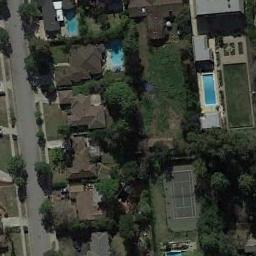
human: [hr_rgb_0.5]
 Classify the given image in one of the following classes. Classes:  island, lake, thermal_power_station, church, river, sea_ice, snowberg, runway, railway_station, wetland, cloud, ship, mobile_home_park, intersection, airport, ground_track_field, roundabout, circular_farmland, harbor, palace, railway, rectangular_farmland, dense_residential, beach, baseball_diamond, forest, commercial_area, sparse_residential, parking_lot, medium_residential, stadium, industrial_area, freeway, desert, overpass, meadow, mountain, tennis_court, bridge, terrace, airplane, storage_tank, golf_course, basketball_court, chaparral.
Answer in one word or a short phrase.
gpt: tennis_court